Interaction volume radius: 10 \u00c5
Interaction volume height: 35 \u00c5
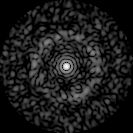
Disorder parameter: 0.829